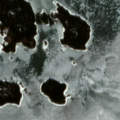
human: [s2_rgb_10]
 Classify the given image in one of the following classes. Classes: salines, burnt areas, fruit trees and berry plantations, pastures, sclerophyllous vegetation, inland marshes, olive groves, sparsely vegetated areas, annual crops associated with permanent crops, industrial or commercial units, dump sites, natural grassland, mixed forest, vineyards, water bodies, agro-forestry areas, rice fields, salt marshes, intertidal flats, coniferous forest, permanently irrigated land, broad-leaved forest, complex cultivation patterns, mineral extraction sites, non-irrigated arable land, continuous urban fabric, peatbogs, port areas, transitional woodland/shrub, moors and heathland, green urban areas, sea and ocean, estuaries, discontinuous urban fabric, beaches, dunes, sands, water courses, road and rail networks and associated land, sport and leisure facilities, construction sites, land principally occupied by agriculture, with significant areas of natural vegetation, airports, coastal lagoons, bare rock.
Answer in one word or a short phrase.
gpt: coniferous forest, sea and ocean